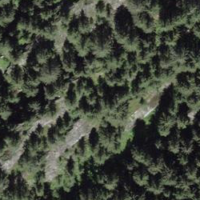
EUNIS habitat code: 43
Species observed at this site:
Turdus torquatus
Corvus corax
Nucifraga caryocatactes
Sciurus vulgaris